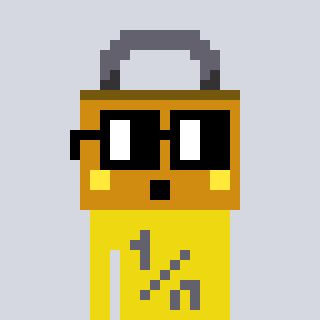
a pixel art character with square black glasses, a lock-shaped head and a yellow-colored body on a cool background